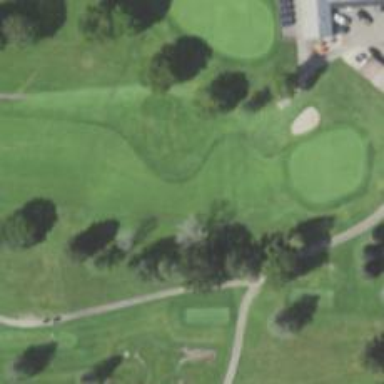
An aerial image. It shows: View of golf hole.